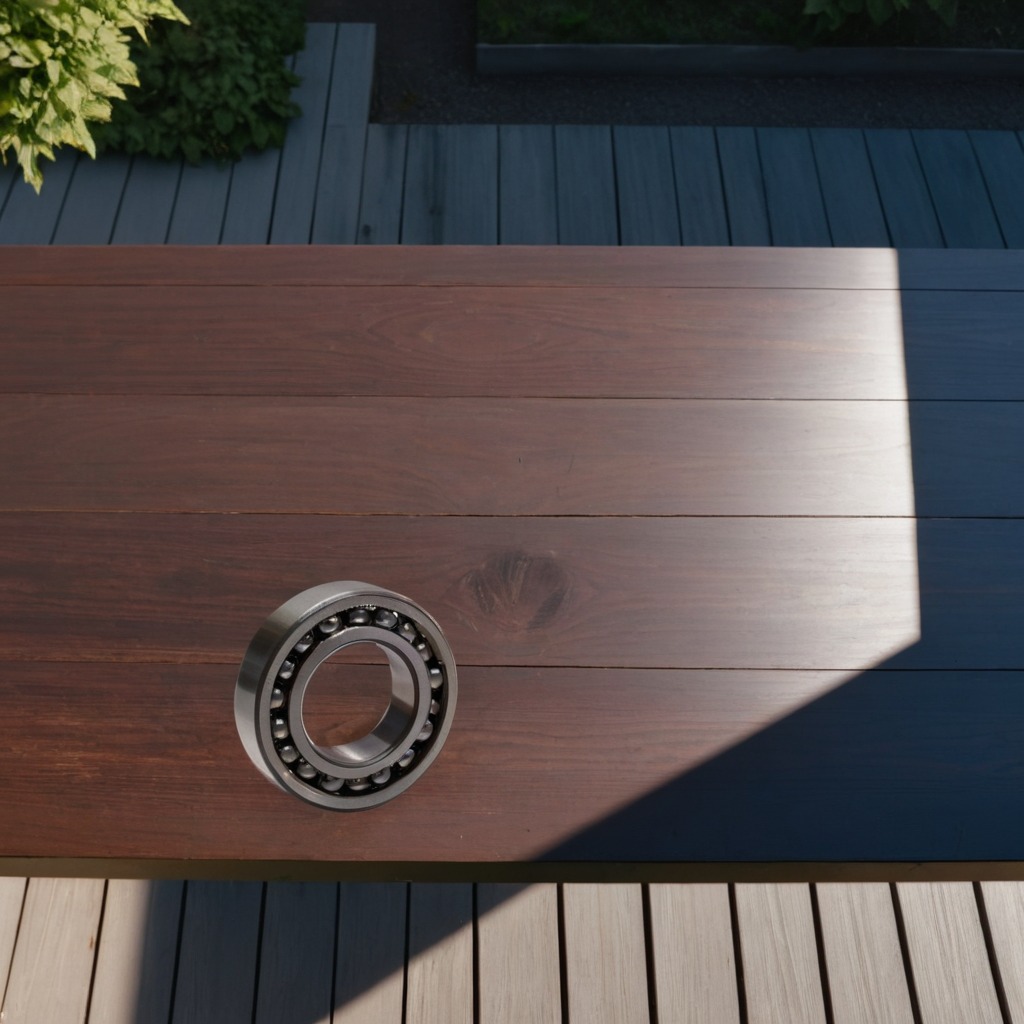
A metal ball bearing lies on an isolated clean organized dark wood workbench in an outdoor DIY or construction setup afternoon light completely empty